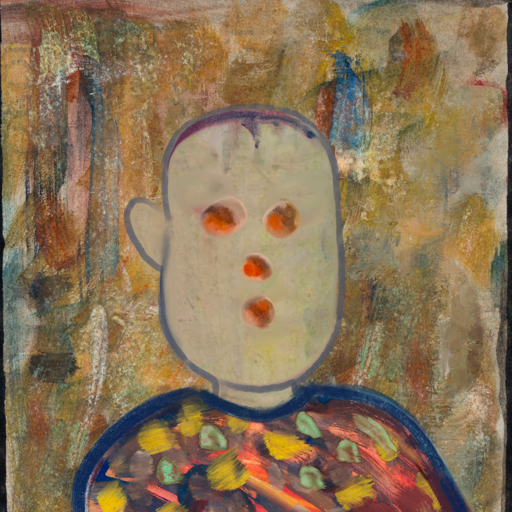
Background: Pipe, Head And Neck Front: Hill_Girl, Face Front: Rupkatha, Bust: Mother_And_Son_Mother, Hair Front: Blank, Head Accessory: Blank, Second Necklace: Blank, Necklace: Blank, Baby: Blank